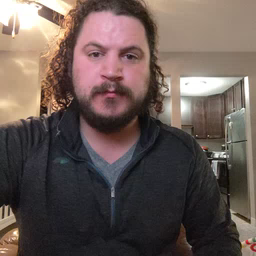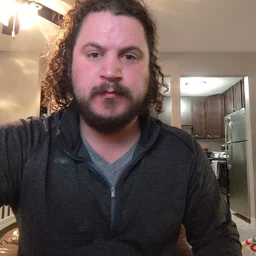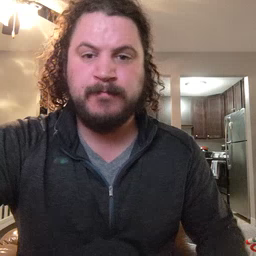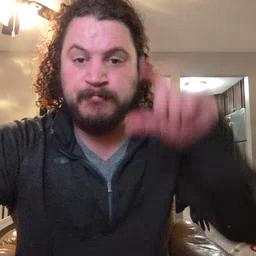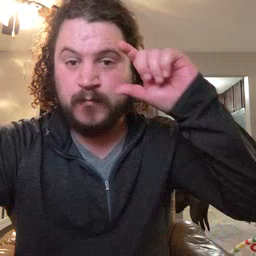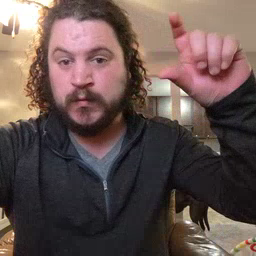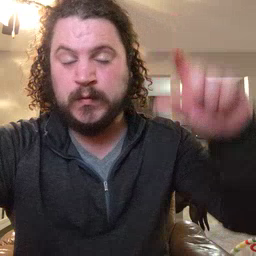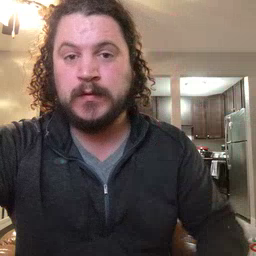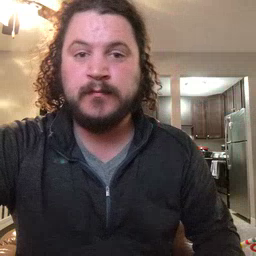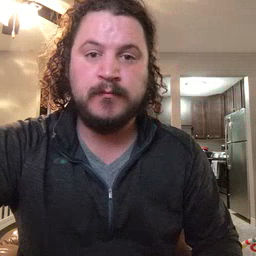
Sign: moon